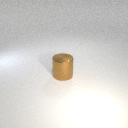
large brown metal cylinder